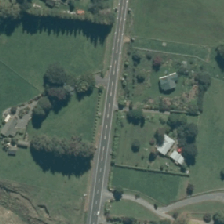
Land cover: urban_build_up